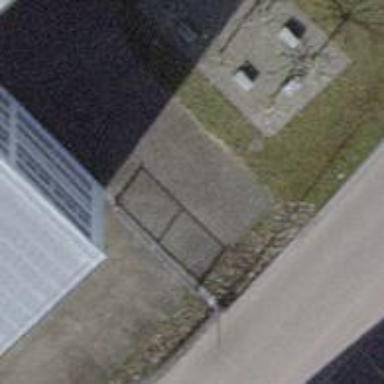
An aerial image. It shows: Gate.